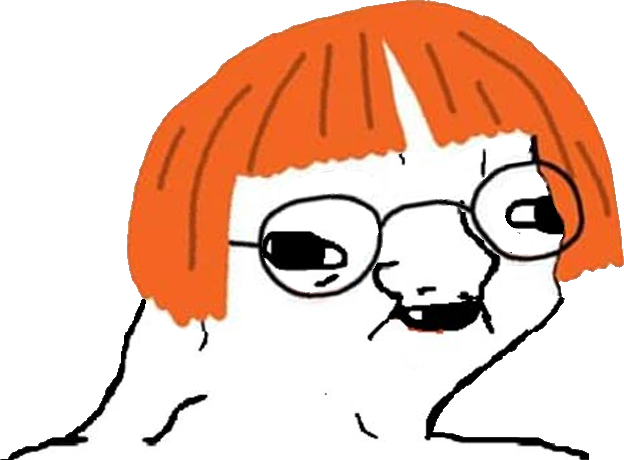
Label: 5_Brainlet